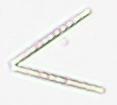
Label: Thalassionema